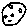
Label: moon